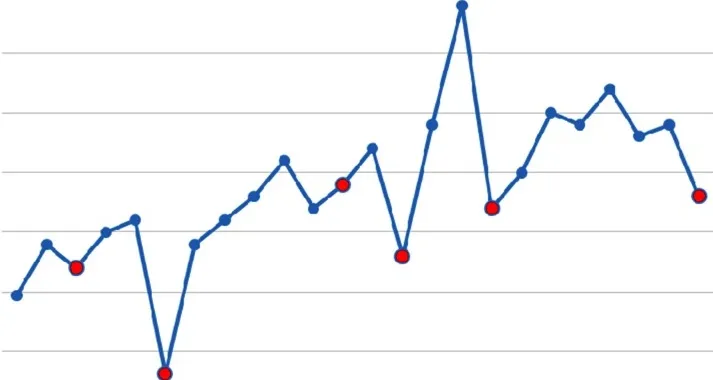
Phenytoin levels of patient 1. Red dots indicate hospital admissions for increased seizure frequency.
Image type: pathology (masson_trichrome)